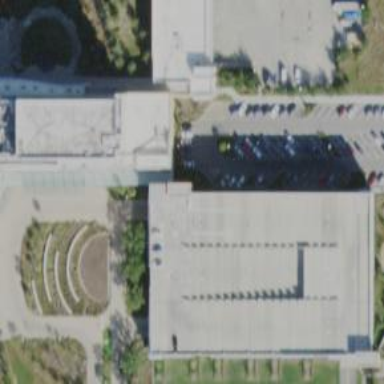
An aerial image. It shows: Multi-storey parking building.